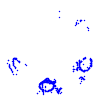
Particle: proton